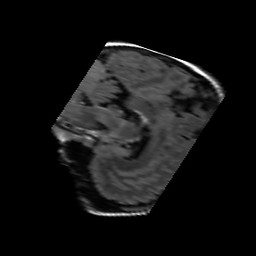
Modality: FLAIR
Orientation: sagittal
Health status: ill
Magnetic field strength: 3 T